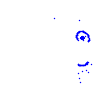
Particle: kaon